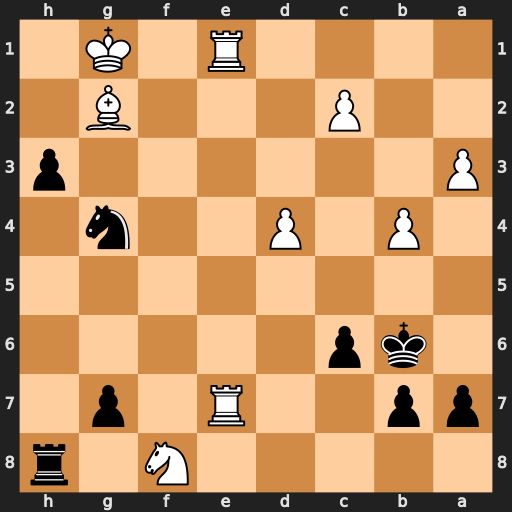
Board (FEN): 5N1r/pp2R1p1/1kp5/8/1P1P2n1/P6p/2P3B1/4R1K1
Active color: b
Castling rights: -
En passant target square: -
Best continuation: h2+ Kf1 Rxf8+ Ke2 Rf2+ Kd3 Rxg2